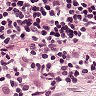
Metastatic tissue present: no